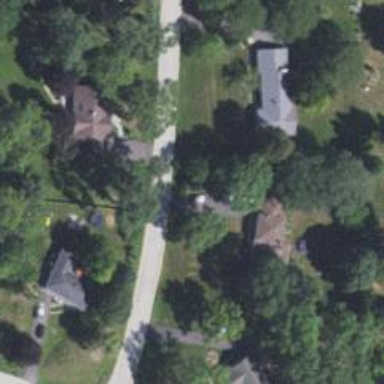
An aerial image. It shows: Residential road.